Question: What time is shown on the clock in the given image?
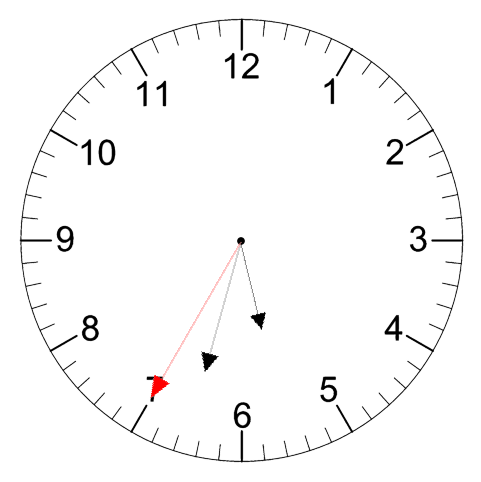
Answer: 05:32:35